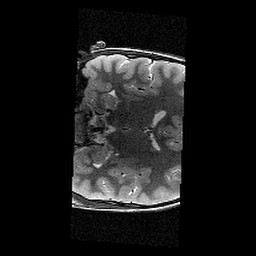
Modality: T2w
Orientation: coronal
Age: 11
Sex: male
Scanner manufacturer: siemens
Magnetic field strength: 3 T
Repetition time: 9.23 s
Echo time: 0.067 s